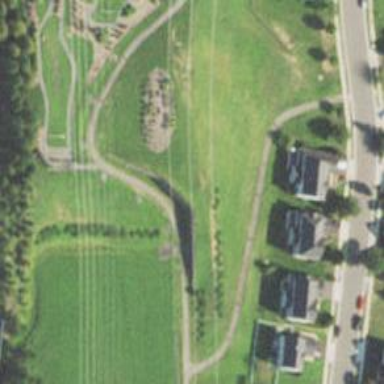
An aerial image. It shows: Dog park for leisure land.